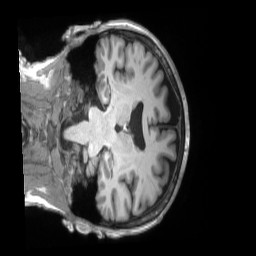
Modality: T1w
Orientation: coronal
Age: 55
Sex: female
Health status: ill
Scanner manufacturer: siemens
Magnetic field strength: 3 T
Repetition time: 2.2 s
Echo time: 0.00157 s